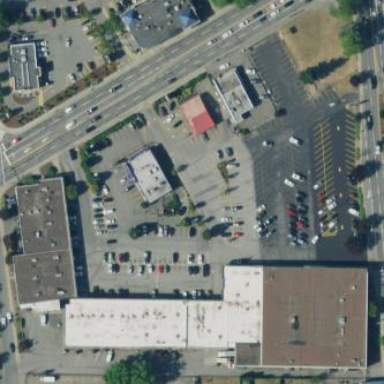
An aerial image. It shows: Retail area with mall.